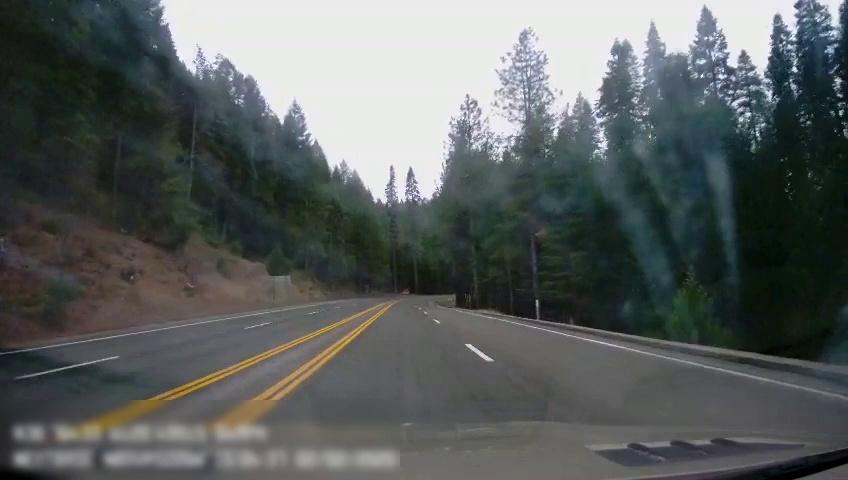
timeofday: Day
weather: Cloudy
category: Drivable Space
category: Lanes | Alternate Lane
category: Lanes | Alternate Lane
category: Lanes | Alternate Lane
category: Lanes | Current Lane
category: Lanes | Current Lane
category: Lanes | Alternate Lane